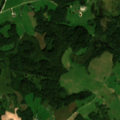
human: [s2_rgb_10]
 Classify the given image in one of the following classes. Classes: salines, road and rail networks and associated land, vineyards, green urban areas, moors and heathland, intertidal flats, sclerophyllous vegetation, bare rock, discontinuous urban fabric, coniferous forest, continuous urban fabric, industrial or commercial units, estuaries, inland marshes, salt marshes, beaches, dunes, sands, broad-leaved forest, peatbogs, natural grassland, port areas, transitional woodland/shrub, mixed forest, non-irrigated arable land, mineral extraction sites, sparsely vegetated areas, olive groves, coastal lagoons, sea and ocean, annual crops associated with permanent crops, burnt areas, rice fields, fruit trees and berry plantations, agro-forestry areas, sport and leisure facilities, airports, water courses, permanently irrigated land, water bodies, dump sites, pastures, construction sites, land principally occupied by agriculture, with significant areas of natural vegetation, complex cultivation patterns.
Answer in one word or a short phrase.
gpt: complex cultivation patterns, land principally occupied by agriculture, with significant areas of natural vegetation, broad-leaved forest